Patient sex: F
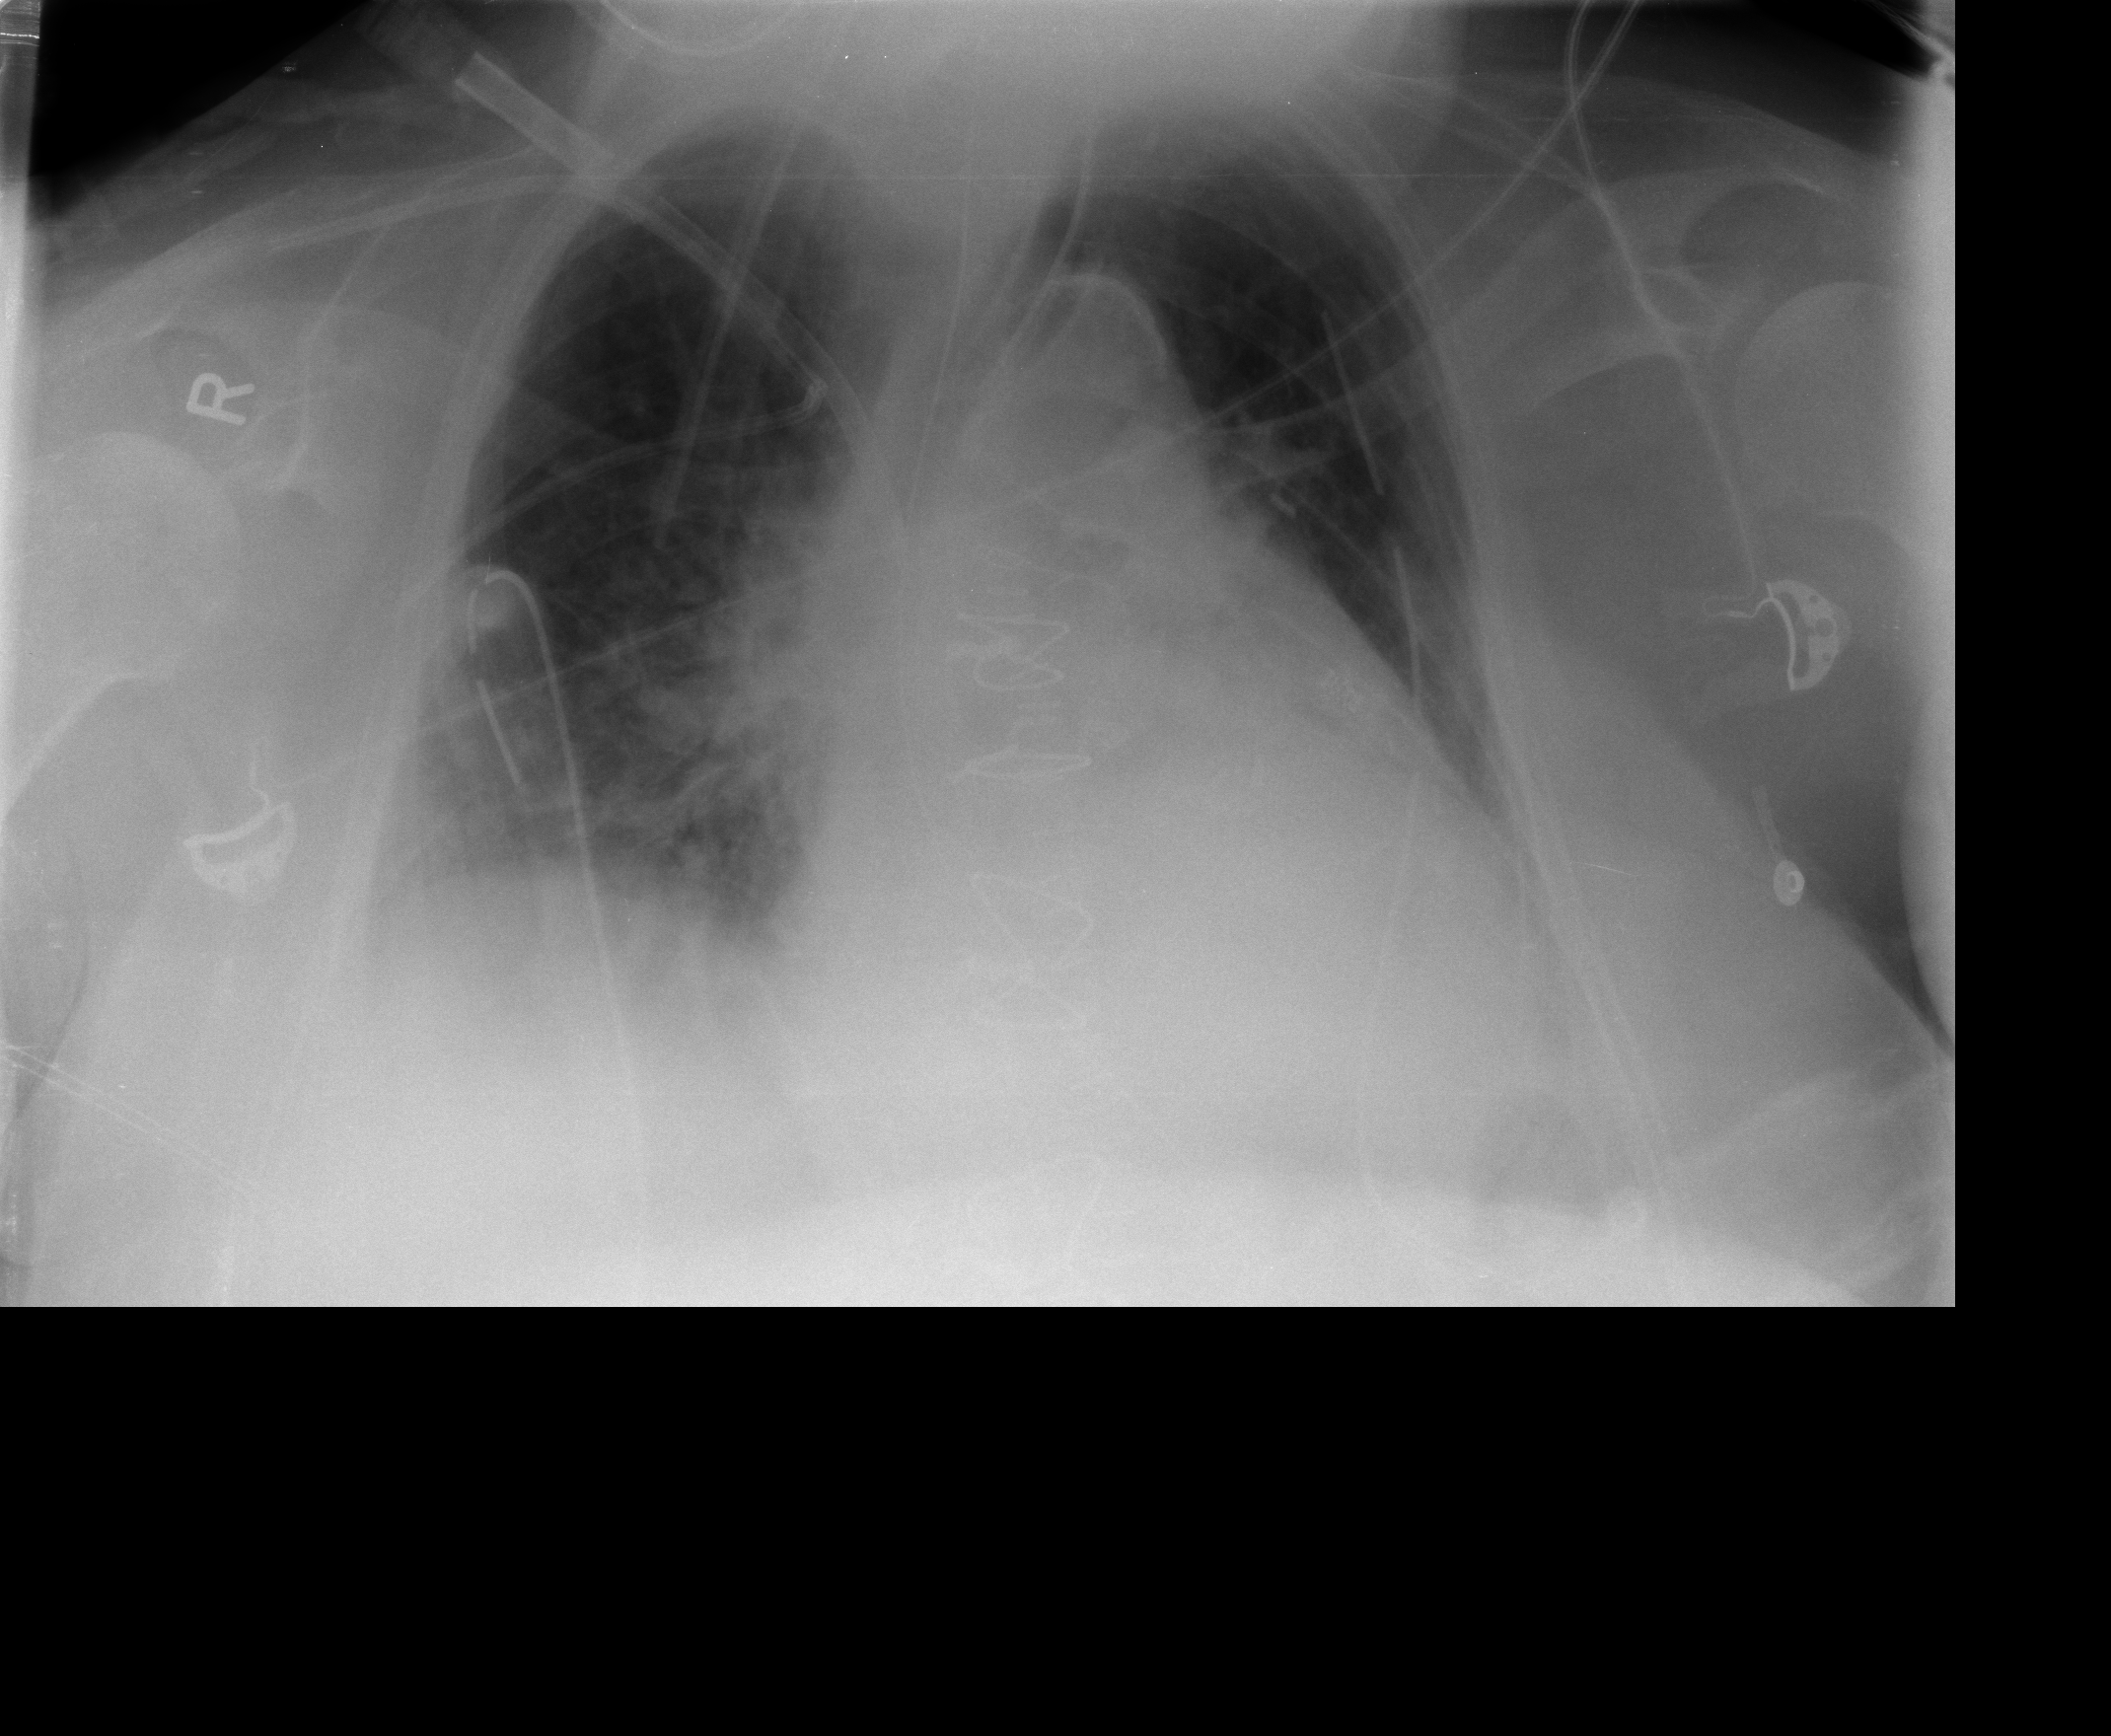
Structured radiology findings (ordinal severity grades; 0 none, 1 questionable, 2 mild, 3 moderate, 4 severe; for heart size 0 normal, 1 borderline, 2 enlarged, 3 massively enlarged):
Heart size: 2
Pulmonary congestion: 2
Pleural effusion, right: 2
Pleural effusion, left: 2
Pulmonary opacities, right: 2
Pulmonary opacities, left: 1
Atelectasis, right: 2
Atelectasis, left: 2